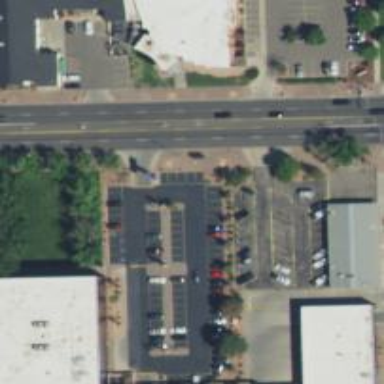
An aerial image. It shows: Parking space is available.